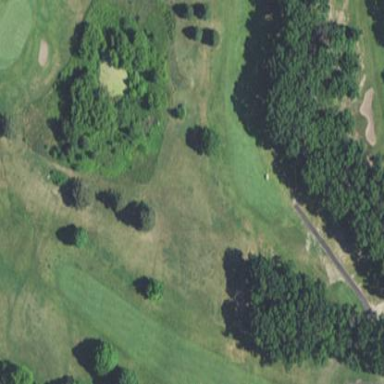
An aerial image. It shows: Rough area on grassy golf course.